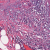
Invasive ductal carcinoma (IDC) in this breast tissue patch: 0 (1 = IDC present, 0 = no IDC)